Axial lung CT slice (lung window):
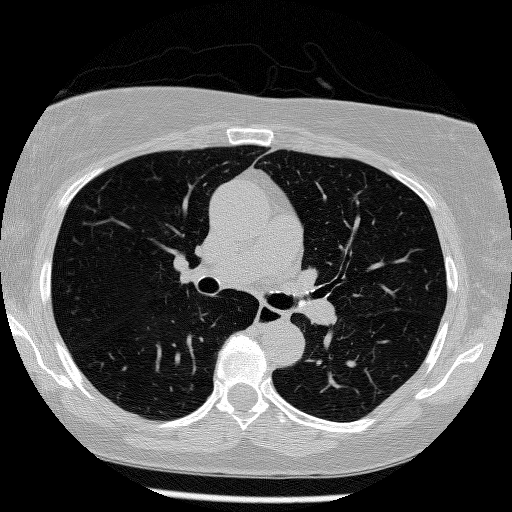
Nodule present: no